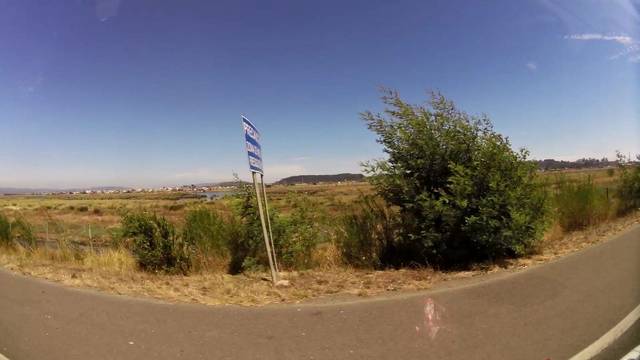
Region: Chile
Coordinates: -36.732, -73.093